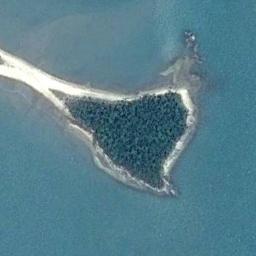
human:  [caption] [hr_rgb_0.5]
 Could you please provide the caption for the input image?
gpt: There are many trees on the island .

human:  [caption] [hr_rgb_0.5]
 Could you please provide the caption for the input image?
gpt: The island with dense vegetation is surrounded by light blue waters .

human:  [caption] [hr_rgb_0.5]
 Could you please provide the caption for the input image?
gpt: The island with an approximate triangular shape is surrounded by blue sea water, With green vegetation on the island and white sand on the outer circle .

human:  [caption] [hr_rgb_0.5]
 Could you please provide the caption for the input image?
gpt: There are many big trees on the island .

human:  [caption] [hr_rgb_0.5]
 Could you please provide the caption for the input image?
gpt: There are full of green trees on the island .